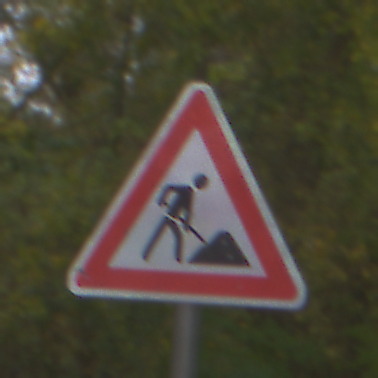
Verkehrszeichen: Arbeitsstelle
Umgebung: Outdoor, Nature
Tageszeit: Midday
Wetter: Overcast
Licht: Natural
Jahreszeit: Autumn
Kontrast: LowContrast